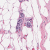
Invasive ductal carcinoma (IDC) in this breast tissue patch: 0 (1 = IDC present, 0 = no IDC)